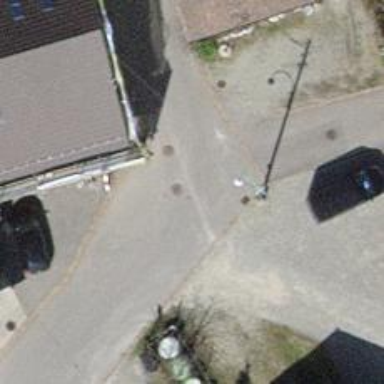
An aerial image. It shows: Residential road with asphalt surface.